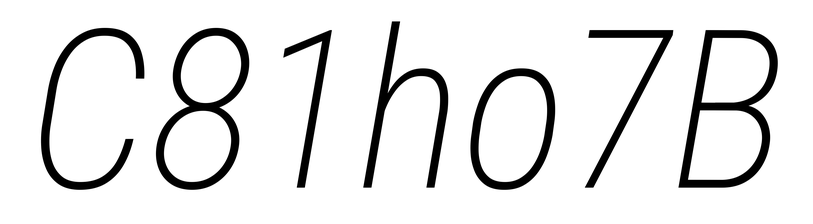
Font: Roboto-Italic_Condensed_ExtraLight_Italic